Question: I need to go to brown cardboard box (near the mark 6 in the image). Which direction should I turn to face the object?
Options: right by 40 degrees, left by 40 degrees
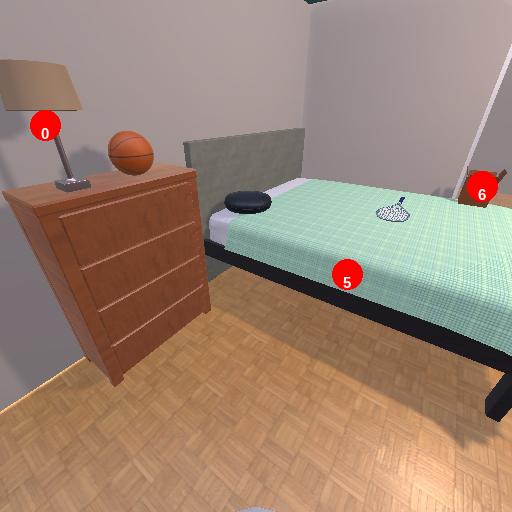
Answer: right by 40 degrees